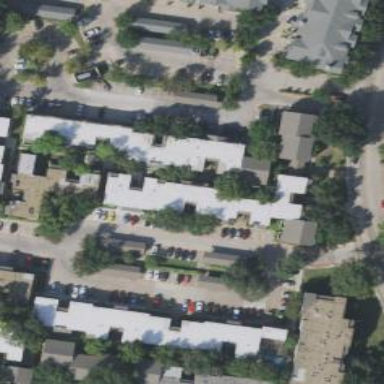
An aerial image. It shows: Image showing building with apartments.